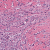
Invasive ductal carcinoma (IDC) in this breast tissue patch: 1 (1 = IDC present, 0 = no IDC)